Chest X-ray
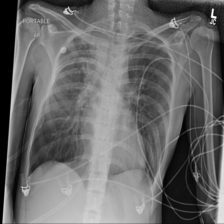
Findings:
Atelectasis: negative
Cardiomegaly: negative
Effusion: negative
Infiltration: negative
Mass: negative
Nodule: negative
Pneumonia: negative
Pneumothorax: negative
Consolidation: positive
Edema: negative
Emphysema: negative
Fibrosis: negative
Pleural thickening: negative
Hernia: negative